Question: I am using DRF as server side to a Dojo/Dgrid web application. Dojo needs a content-range or range response from the server. Currently it doesn't send any and so the pagination for dgrid.grid isn't working properly.

In the DRF documentation it states" Pagination links that are included in response headers, such as Content-Range or Link." But doesn't give a clear process on HOW to set the DRF API to do this. I am still relatively new to web app development. Any help would be appreciated!
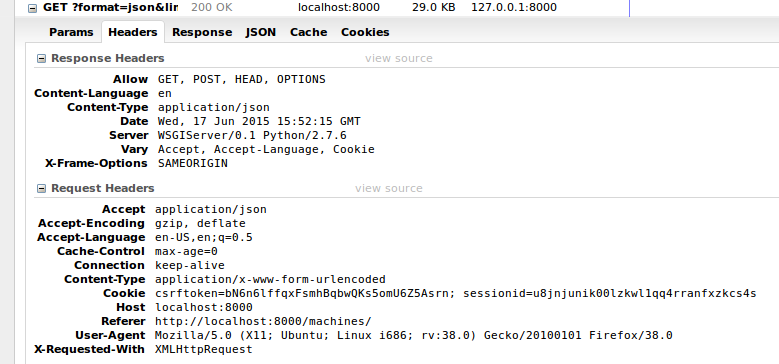
Answer: 'Link'
To include a 'Link' header in your response, you need to create a custom pagination serializer class, This should subclass 'pagination.BasePagination' and override the 'get_paginated_response(self, data)' method.
<URL>
Suppose we want to replace the default pagination output style with a modified format that includes the next and previous links in a 'Link' header, we override the 'get_paginated_response()' .
'''
class LinkHeaderPagination(pagination.PageNumberPagination):
def get_paginated_response(self, data):
next_url = self.get_next_link()
previous_url = self.get_previous_link()
if next_url is not None and previous_url is not None:
link = '<{next_url}; rel="next">, <{previous_url}; rel="prev">'
elif next_url is not None:
link = '<{next_url}; rel="next">'
elif previous_url is not None:
link = '<{previous_url}; rel="prev">'
else:
link = ''
link = link.format(next_url=next_url, previous_url=previous_url)
headers = {'Link': link} if link else {}
return Response(data, headers=headers)
'''
After this, we need to include this pagination class in our settings so that it is used by DRF instead of the default pagination classes.
'''
REST_FRAMEWORK = {
'DEFAULT_PAGINATION_CLASS': 'my_project.apps.core.pagination.LinkHeaderPagination',
'PAGE_SIZE': 100
}
'''
API responses for list endpoints will now include a 'Link' header.

'Content-Range'
You can also send 'Content-Range' header instead of 'Link'. Just create a headers dictionary with 'Content-Range' as the key and value as how many items are being returned and how many total items exist.
'''
class ContentRangeHeaderPagination(pagination.PageNumberPagination):
def get_paginated_response(self, data):
total_items = self.page.paginator.count
item_starting_index = self.page.start_index() - 1 # In a page, indexing starts from 1
item_ending_index = self.page.end_index() - 1
content_range = 'items {0}-{1}/{2}'.format(item_starting_index, item_ending_index, total_items)
headers = {'Content-Range': content_range}
return Response(data, headers=headers)
'''
Suppose this is the header received:
'''
Content-Range: items 0-9/50
'''
This tells us that the response has a 'Content-Range' header with value as 'items 0-9/50'. This indicates that first 10 items are returned out of total '50'.
You can also use '*' instead of total no. of items if calculating total is expensive.
'''
Content-Range: items 0-9/* # Use this if total is expensive to calculate
'''